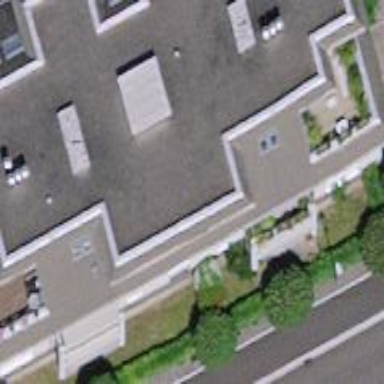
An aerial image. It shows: Image showing building with apartments.